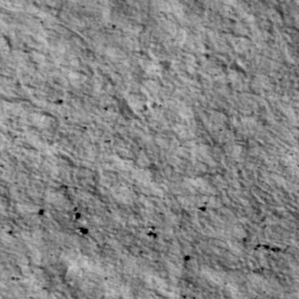
Label: non_frost